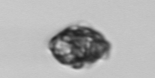
Label: Kryptoperidinium_triquetrum